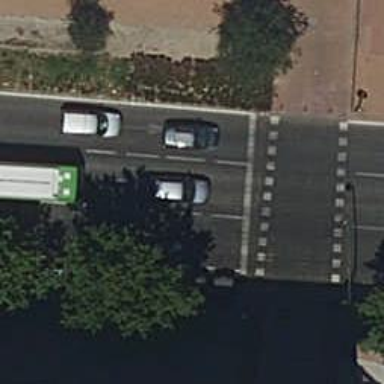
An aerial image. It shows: Public transport stop position.